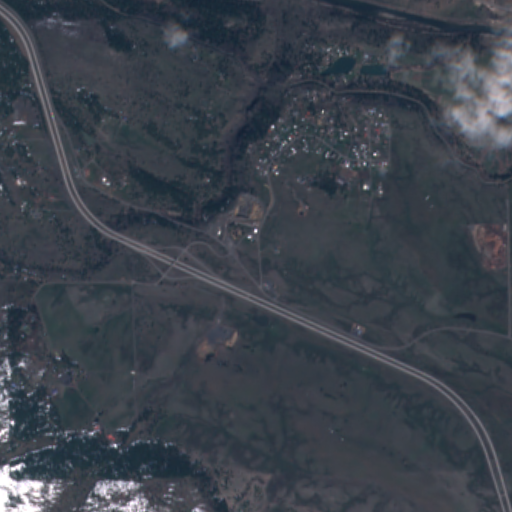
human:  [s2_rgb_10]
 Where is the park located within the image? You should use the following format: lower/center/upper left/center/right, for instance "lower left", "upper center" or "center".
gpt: The park is located in the upper of the image.
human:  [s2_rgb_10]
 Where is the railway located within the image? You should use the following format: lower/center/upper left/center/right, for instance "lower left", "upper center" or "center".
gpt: The railway is located in the upper of the image.
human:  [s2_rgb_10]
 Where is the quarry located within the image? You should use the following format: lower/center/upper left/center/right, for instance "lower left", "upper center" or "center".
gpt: There is no quarry in the image.